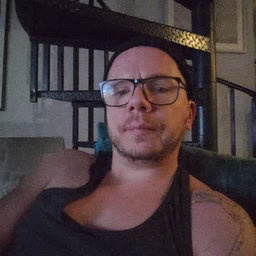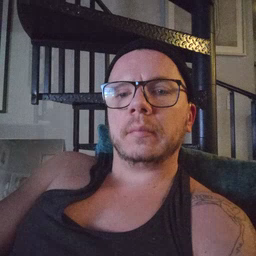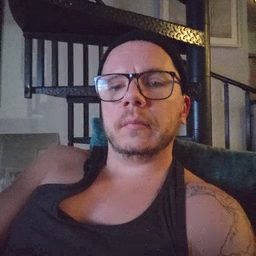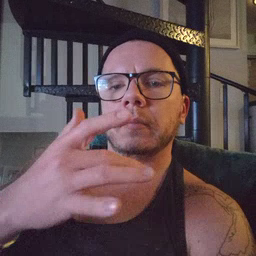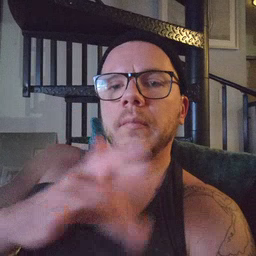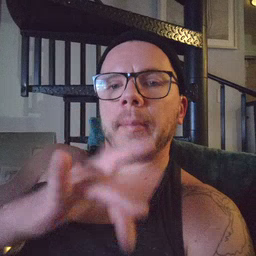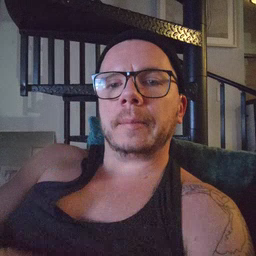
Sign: empty